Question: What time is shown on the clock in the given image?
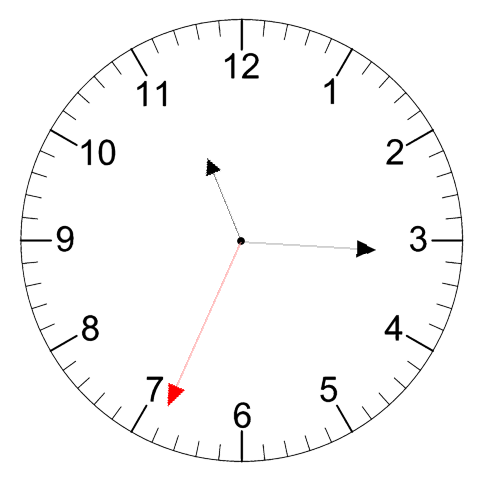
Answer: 11:15:34